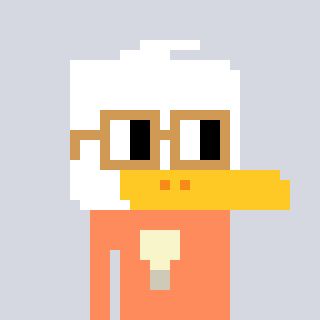
a pixel art character with square brown glasses, a duck-shaped head and a peachy-colored body on a cool background